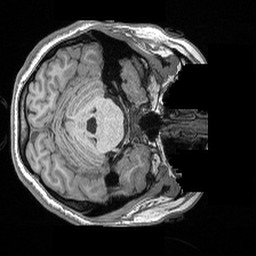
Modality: T1w
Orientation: axial
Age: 19
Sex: female
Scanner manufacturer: siemens
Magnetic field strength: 3 T
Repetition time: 2.17 s
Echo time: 0.00169 s